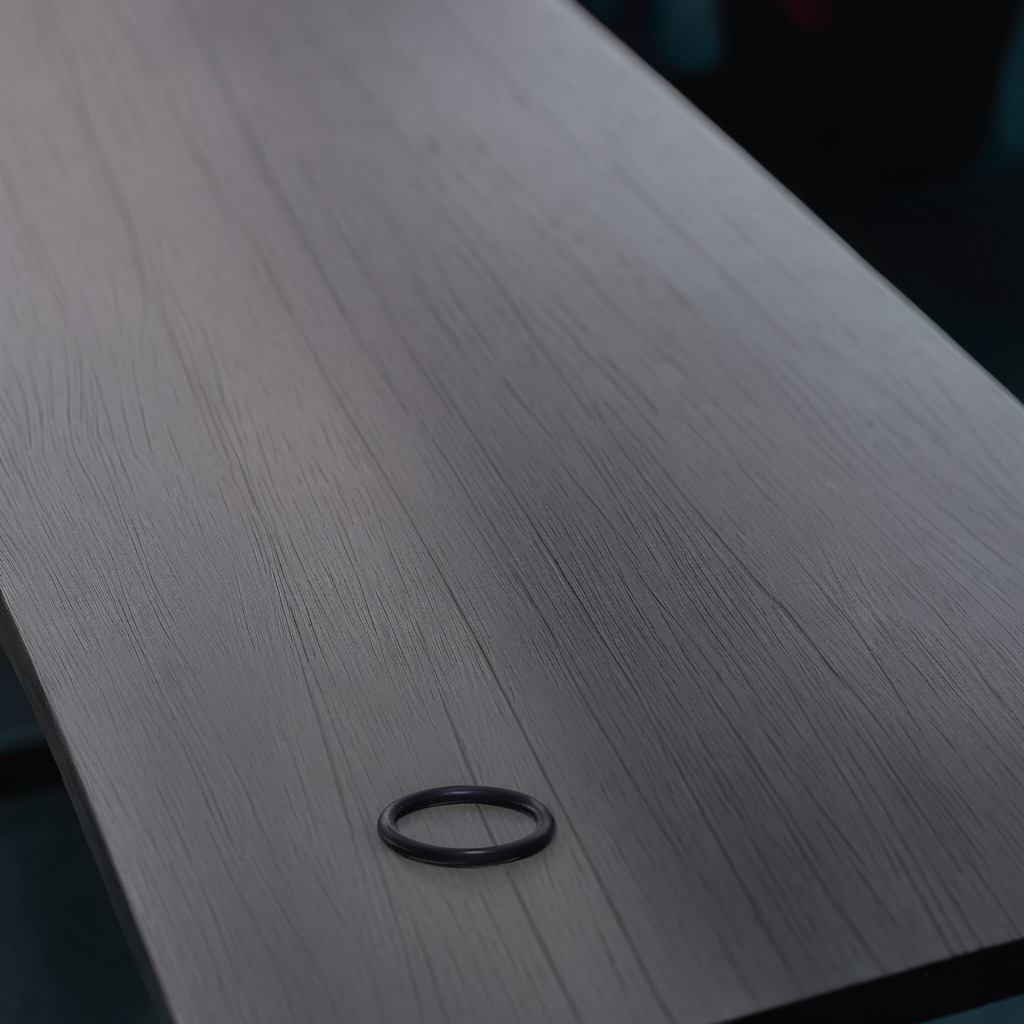
A rubber O-ring is lying on a table with burn marks in a small garage at twilight.